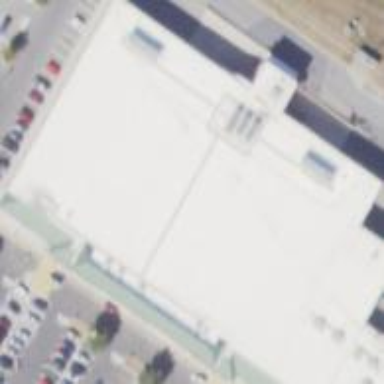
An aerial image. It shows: Supermarket located in building.